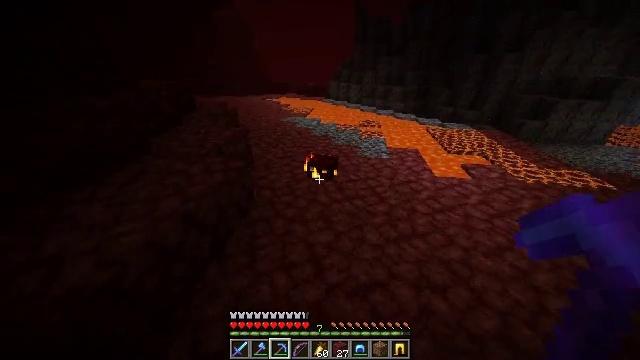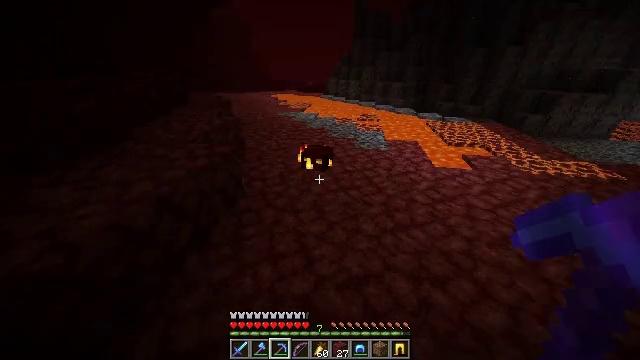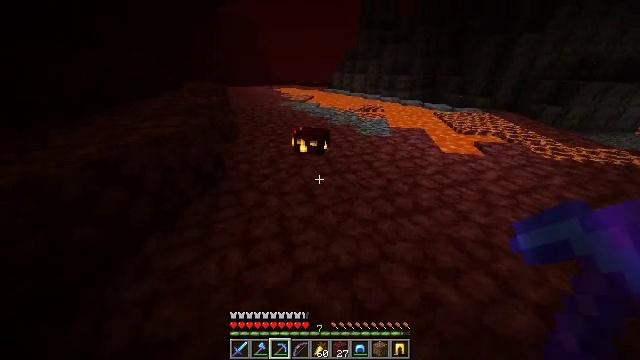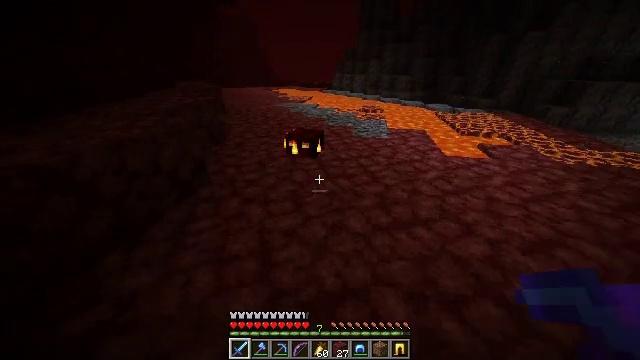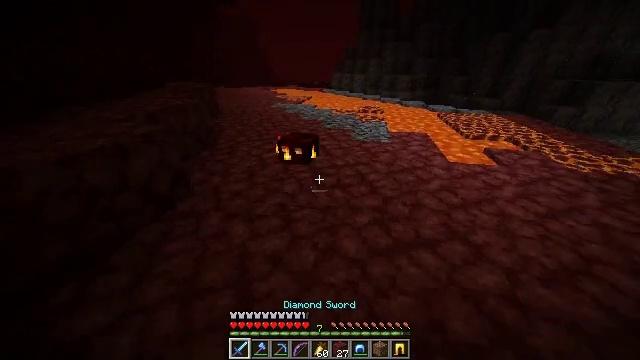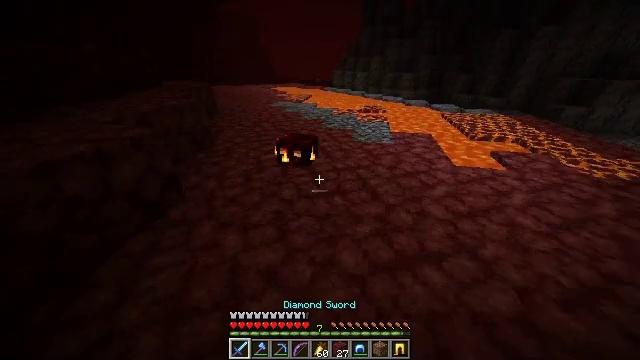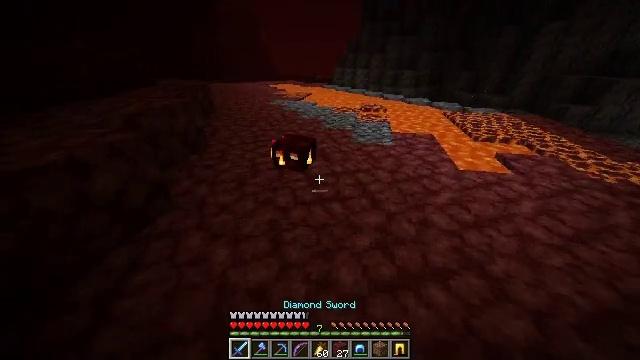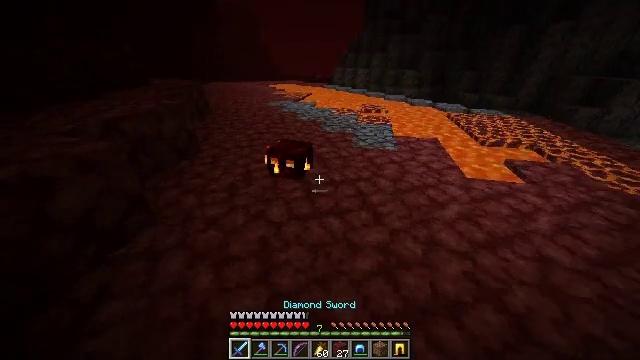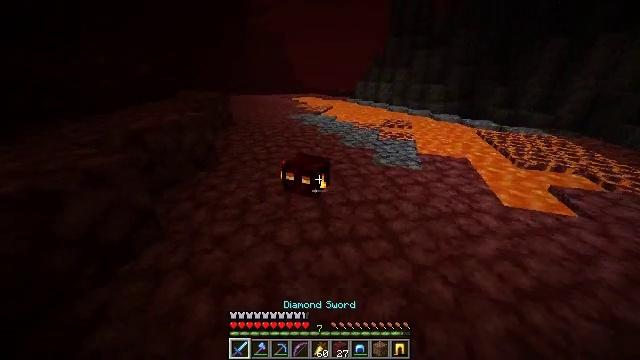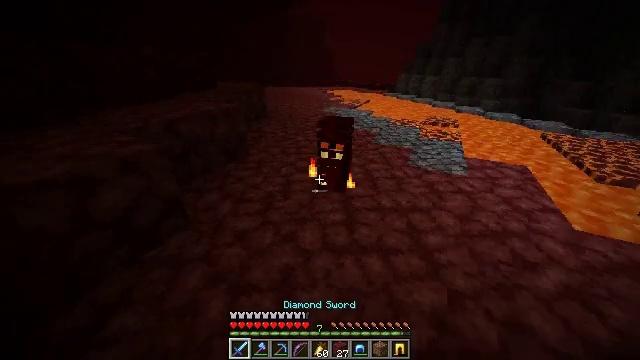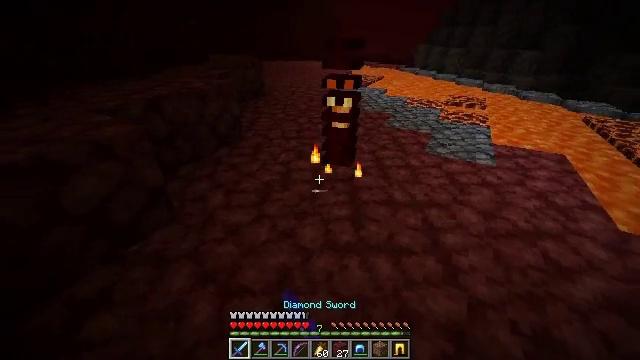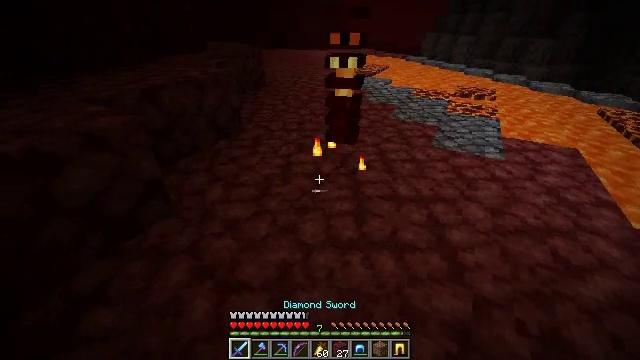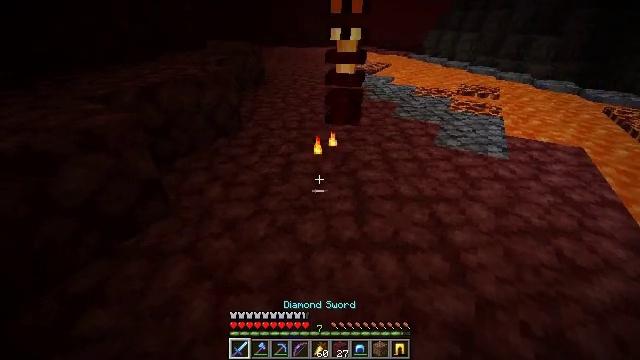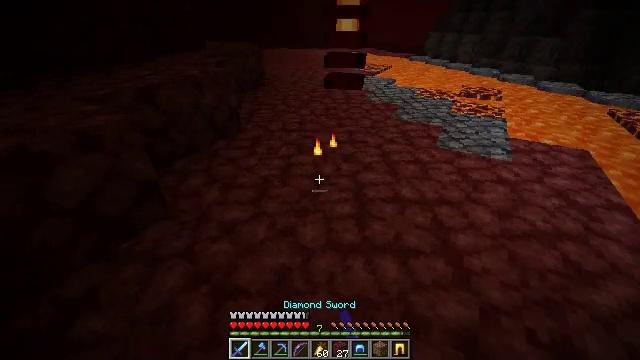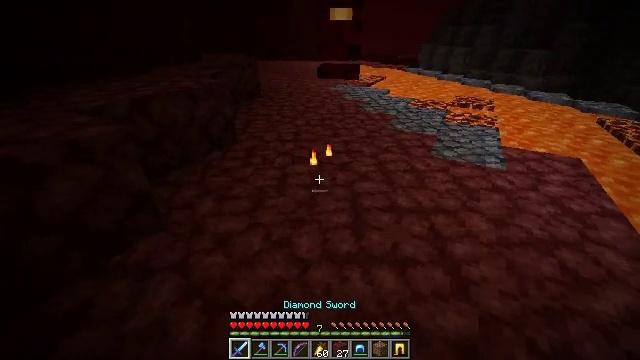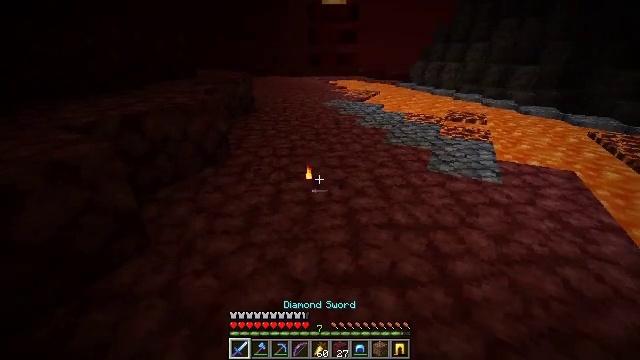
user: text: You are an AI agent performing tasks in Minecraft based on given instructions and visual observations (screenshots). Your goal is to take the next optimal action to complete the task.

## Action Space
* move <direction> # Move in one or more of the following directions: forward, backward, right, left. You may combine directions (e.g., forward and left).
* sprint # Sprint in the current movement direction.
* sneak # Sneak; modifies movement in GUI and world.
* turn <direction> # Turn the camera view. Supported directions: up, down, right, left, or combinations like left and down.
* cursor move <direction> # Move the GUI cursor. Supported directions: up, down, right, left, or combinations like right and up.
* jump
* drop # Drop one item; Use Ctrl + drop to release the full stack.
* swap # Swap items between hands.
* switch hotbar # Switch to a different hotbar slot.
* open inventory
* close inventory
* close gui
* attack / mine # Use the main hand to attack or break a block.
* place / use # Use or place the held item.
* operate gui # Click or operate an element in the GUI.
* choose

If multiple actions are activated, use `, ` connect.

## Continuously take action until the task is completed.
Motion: motion action
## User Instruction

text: Kill a magma cube.
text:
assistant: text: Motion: move forward
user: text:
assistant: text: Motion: move forward, turn left
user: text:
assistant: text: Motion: move forward, switch to hotbar 1
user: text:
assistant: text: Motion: move forward, switch to hotbar 1
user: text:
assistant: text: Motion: move forward, switch to hotbar 1
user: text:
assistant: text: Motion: move forward
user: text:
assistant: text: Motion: move forward
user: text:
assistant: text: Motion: turn left and up
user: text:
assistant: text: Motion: turn left and down, attack / mine
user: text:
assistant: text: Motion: turn left and down, attack / mine
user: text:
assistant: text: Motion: turn down, attack / mine
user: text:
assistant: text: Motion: attack / mine
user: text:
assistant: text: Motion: no_op
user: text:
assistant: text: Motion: turn right and up
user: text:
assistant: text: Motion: move forward, turn right and up
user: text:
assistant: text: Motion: move forward, turn up
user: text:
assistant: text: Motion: move forward
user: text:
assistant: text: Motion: no_op
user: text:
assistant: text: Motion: turn right and down, attack / mine
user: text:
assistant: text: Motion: turn down, attack / mine
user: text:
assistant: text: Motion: turn down, attack / mine
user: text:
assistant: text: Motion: turn down
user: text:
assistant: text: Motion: turn right and down
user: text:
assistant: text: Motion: turn right and down
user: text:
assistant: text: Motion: turn down
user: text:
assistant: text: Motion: no_op
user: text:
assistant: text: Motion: no_op
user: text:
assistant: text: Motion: no_op
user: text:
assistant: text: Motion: no_op
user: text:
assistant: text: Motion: attack / mine